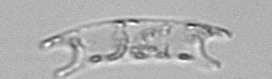
Label: Eucampia